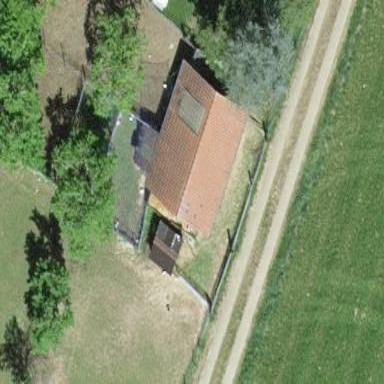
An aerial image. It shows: Shed building.